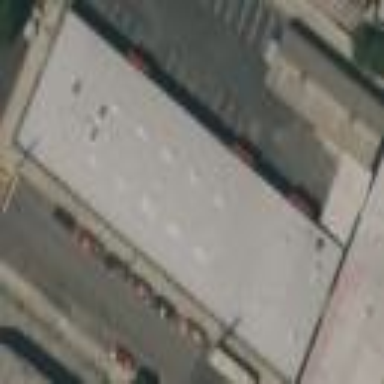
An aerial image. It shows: Warehouse.